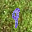
Label: 9